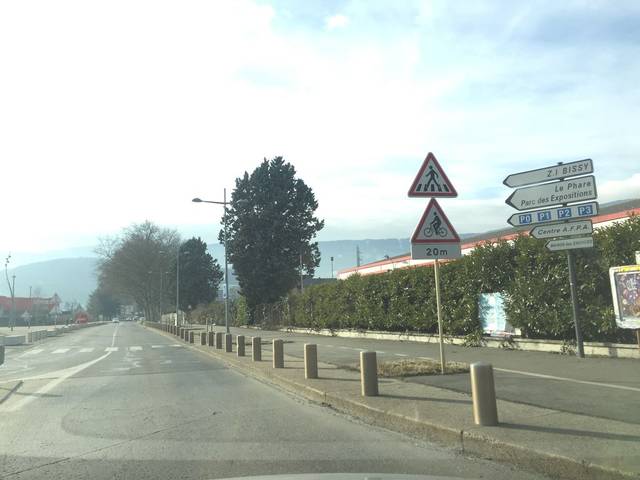
Region: France
Coordinates: 45.585, 5.9